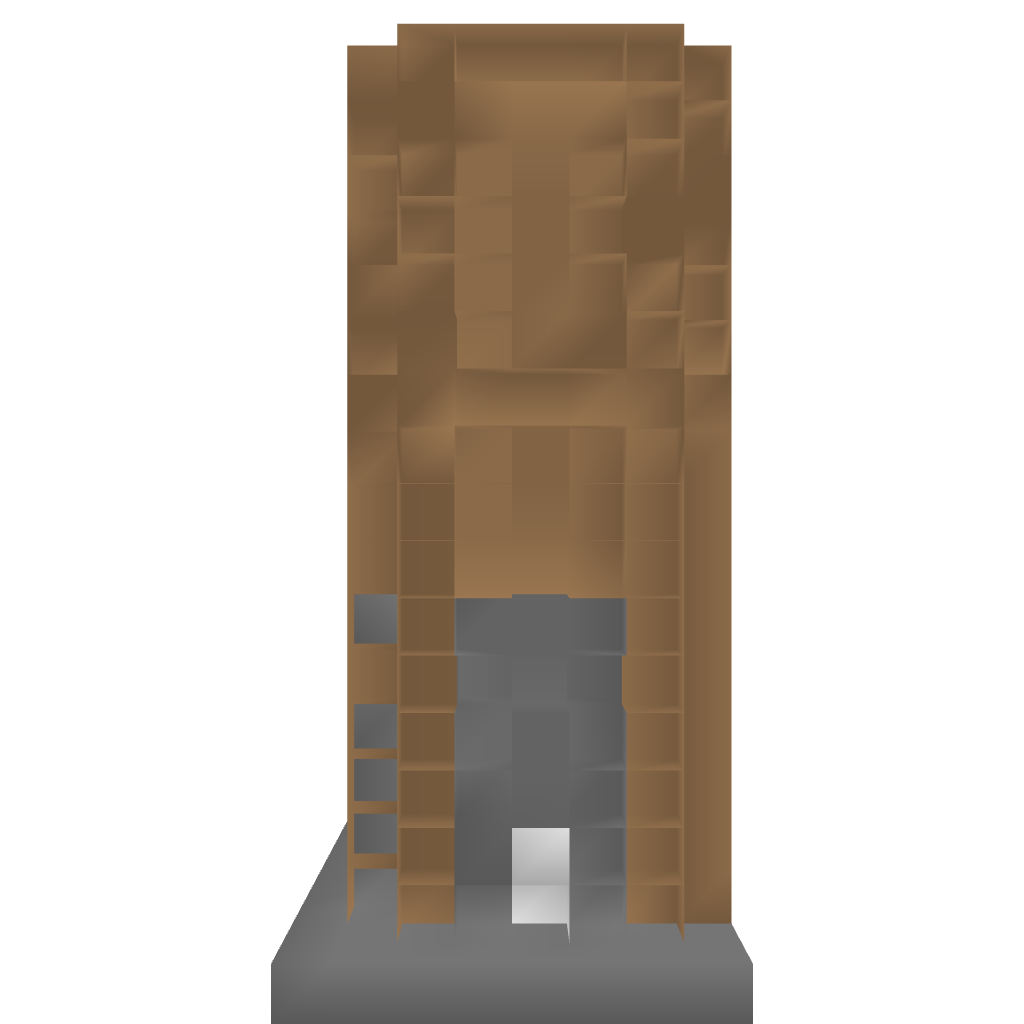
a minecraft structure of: Crafter House bad low quality